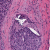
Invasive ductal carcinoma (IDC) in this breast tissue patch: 0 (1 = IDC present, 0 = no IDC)